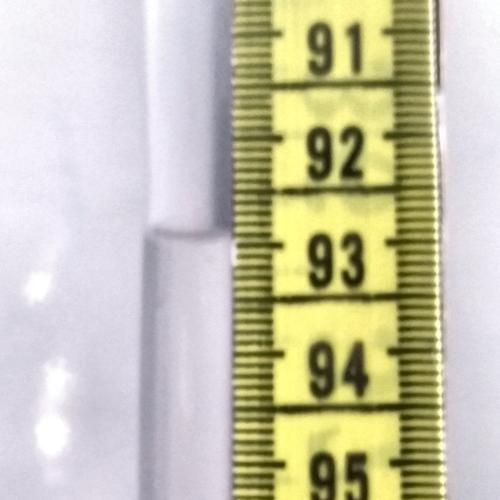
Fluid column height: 92.9 cm